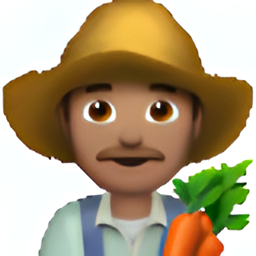
Name: male farmer type 4
Emoji: 👨🏽‍🌾
Group: People & Body
Sub-group: person-role